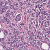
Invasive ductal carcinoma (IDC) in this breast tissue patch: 1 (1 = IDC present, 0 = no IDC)